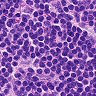
Metastatic tissue present: no